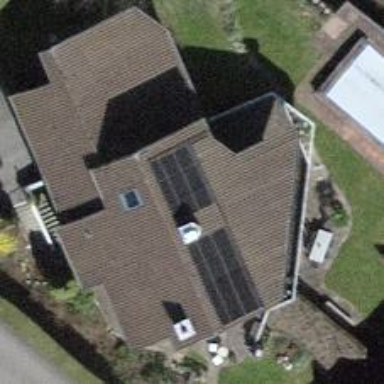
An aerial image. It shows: Solar power generator.